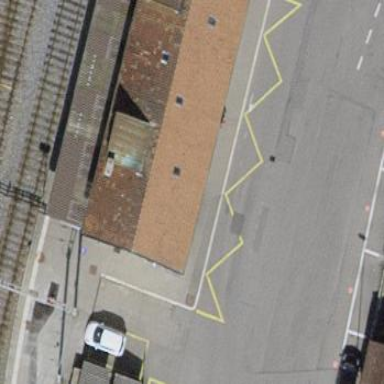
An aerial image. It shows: Train station building.